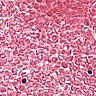
Metastatic tissue present: no